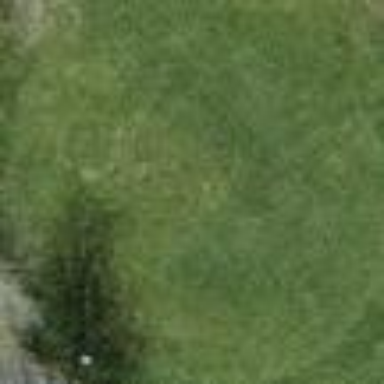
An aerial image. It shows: Golf tee.